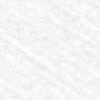
Label: change